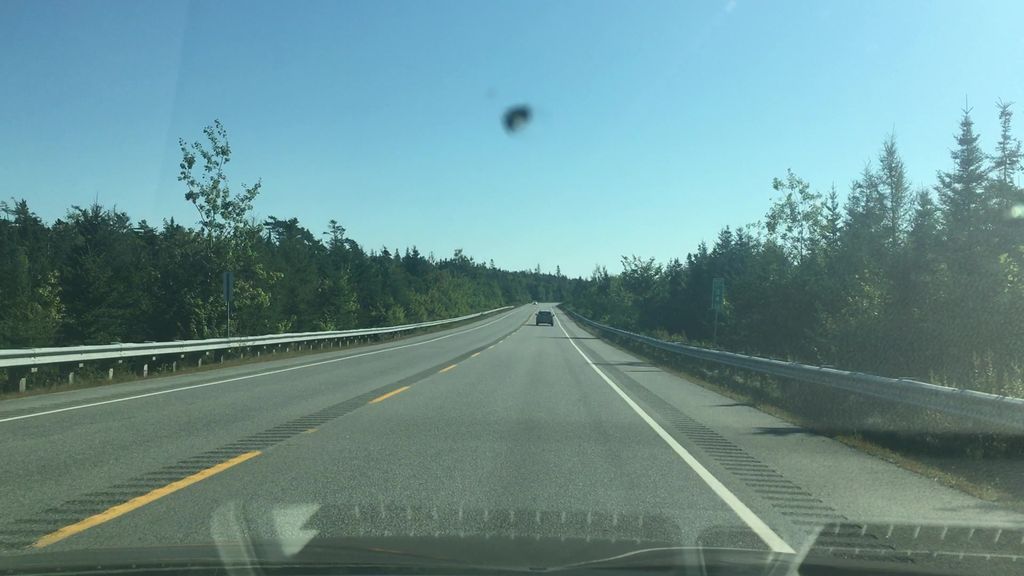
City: halifax